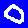
Digit: 0